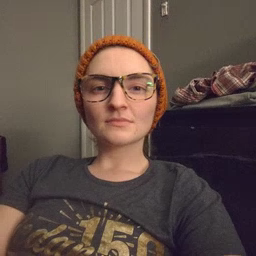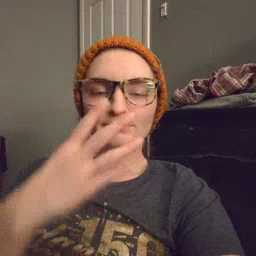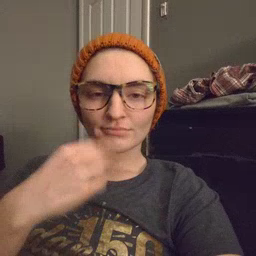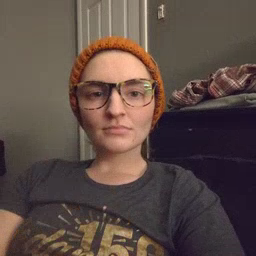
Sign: sleepy